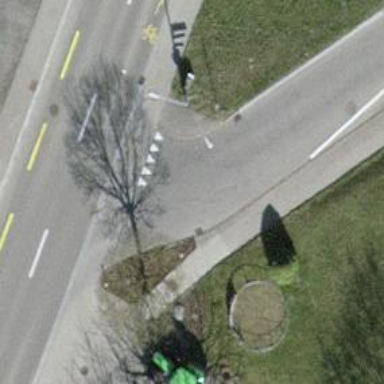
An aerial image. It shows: Road with "give way" sign.